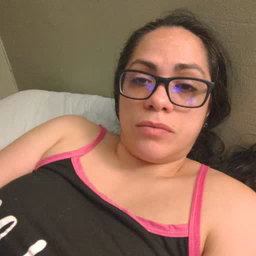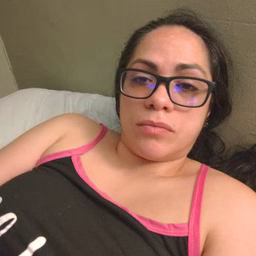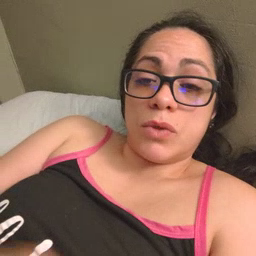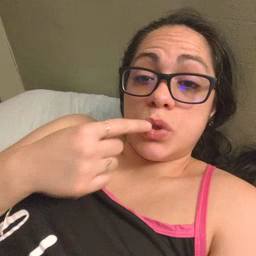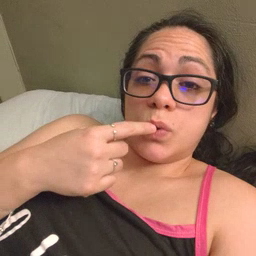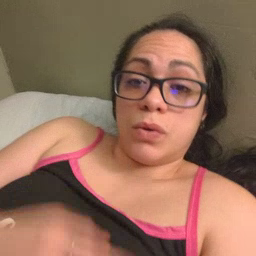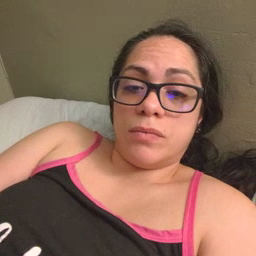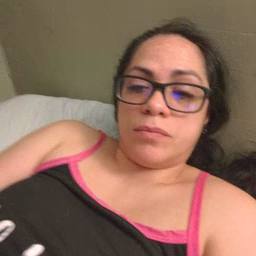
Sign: tooth